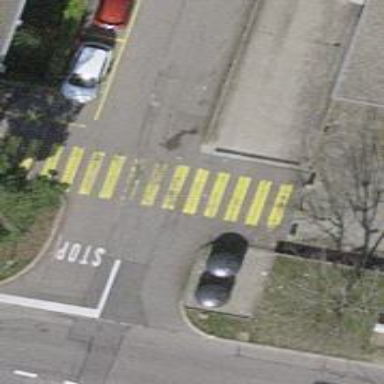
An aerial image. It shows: Marked road crossing.